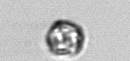
Label: Thalassiosira